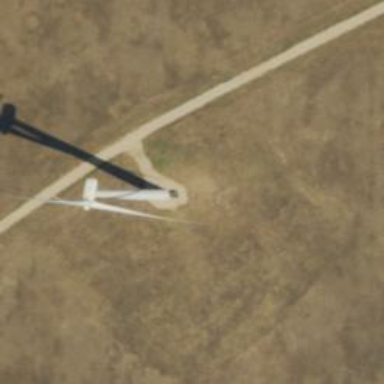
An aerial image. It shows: Wind generator using horizontal axis wind turbines.